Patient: sex F, age 65
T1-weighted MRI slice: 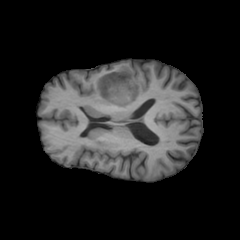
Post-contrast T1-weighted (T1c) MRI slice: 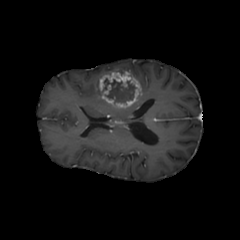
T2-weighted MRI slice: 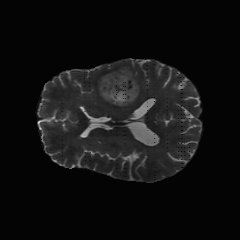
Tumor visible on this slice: yes
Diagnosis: Glioblastoma, IDH-wildtype
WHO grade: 4